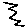
Label: zigzag